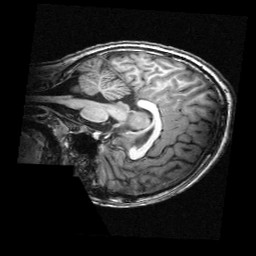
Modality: T1w
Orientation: sagittal
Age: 9
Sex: male
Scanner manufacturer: siemens
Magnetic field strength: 3 T
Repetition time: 2.3 s
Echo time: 0.00336 s